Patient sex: F
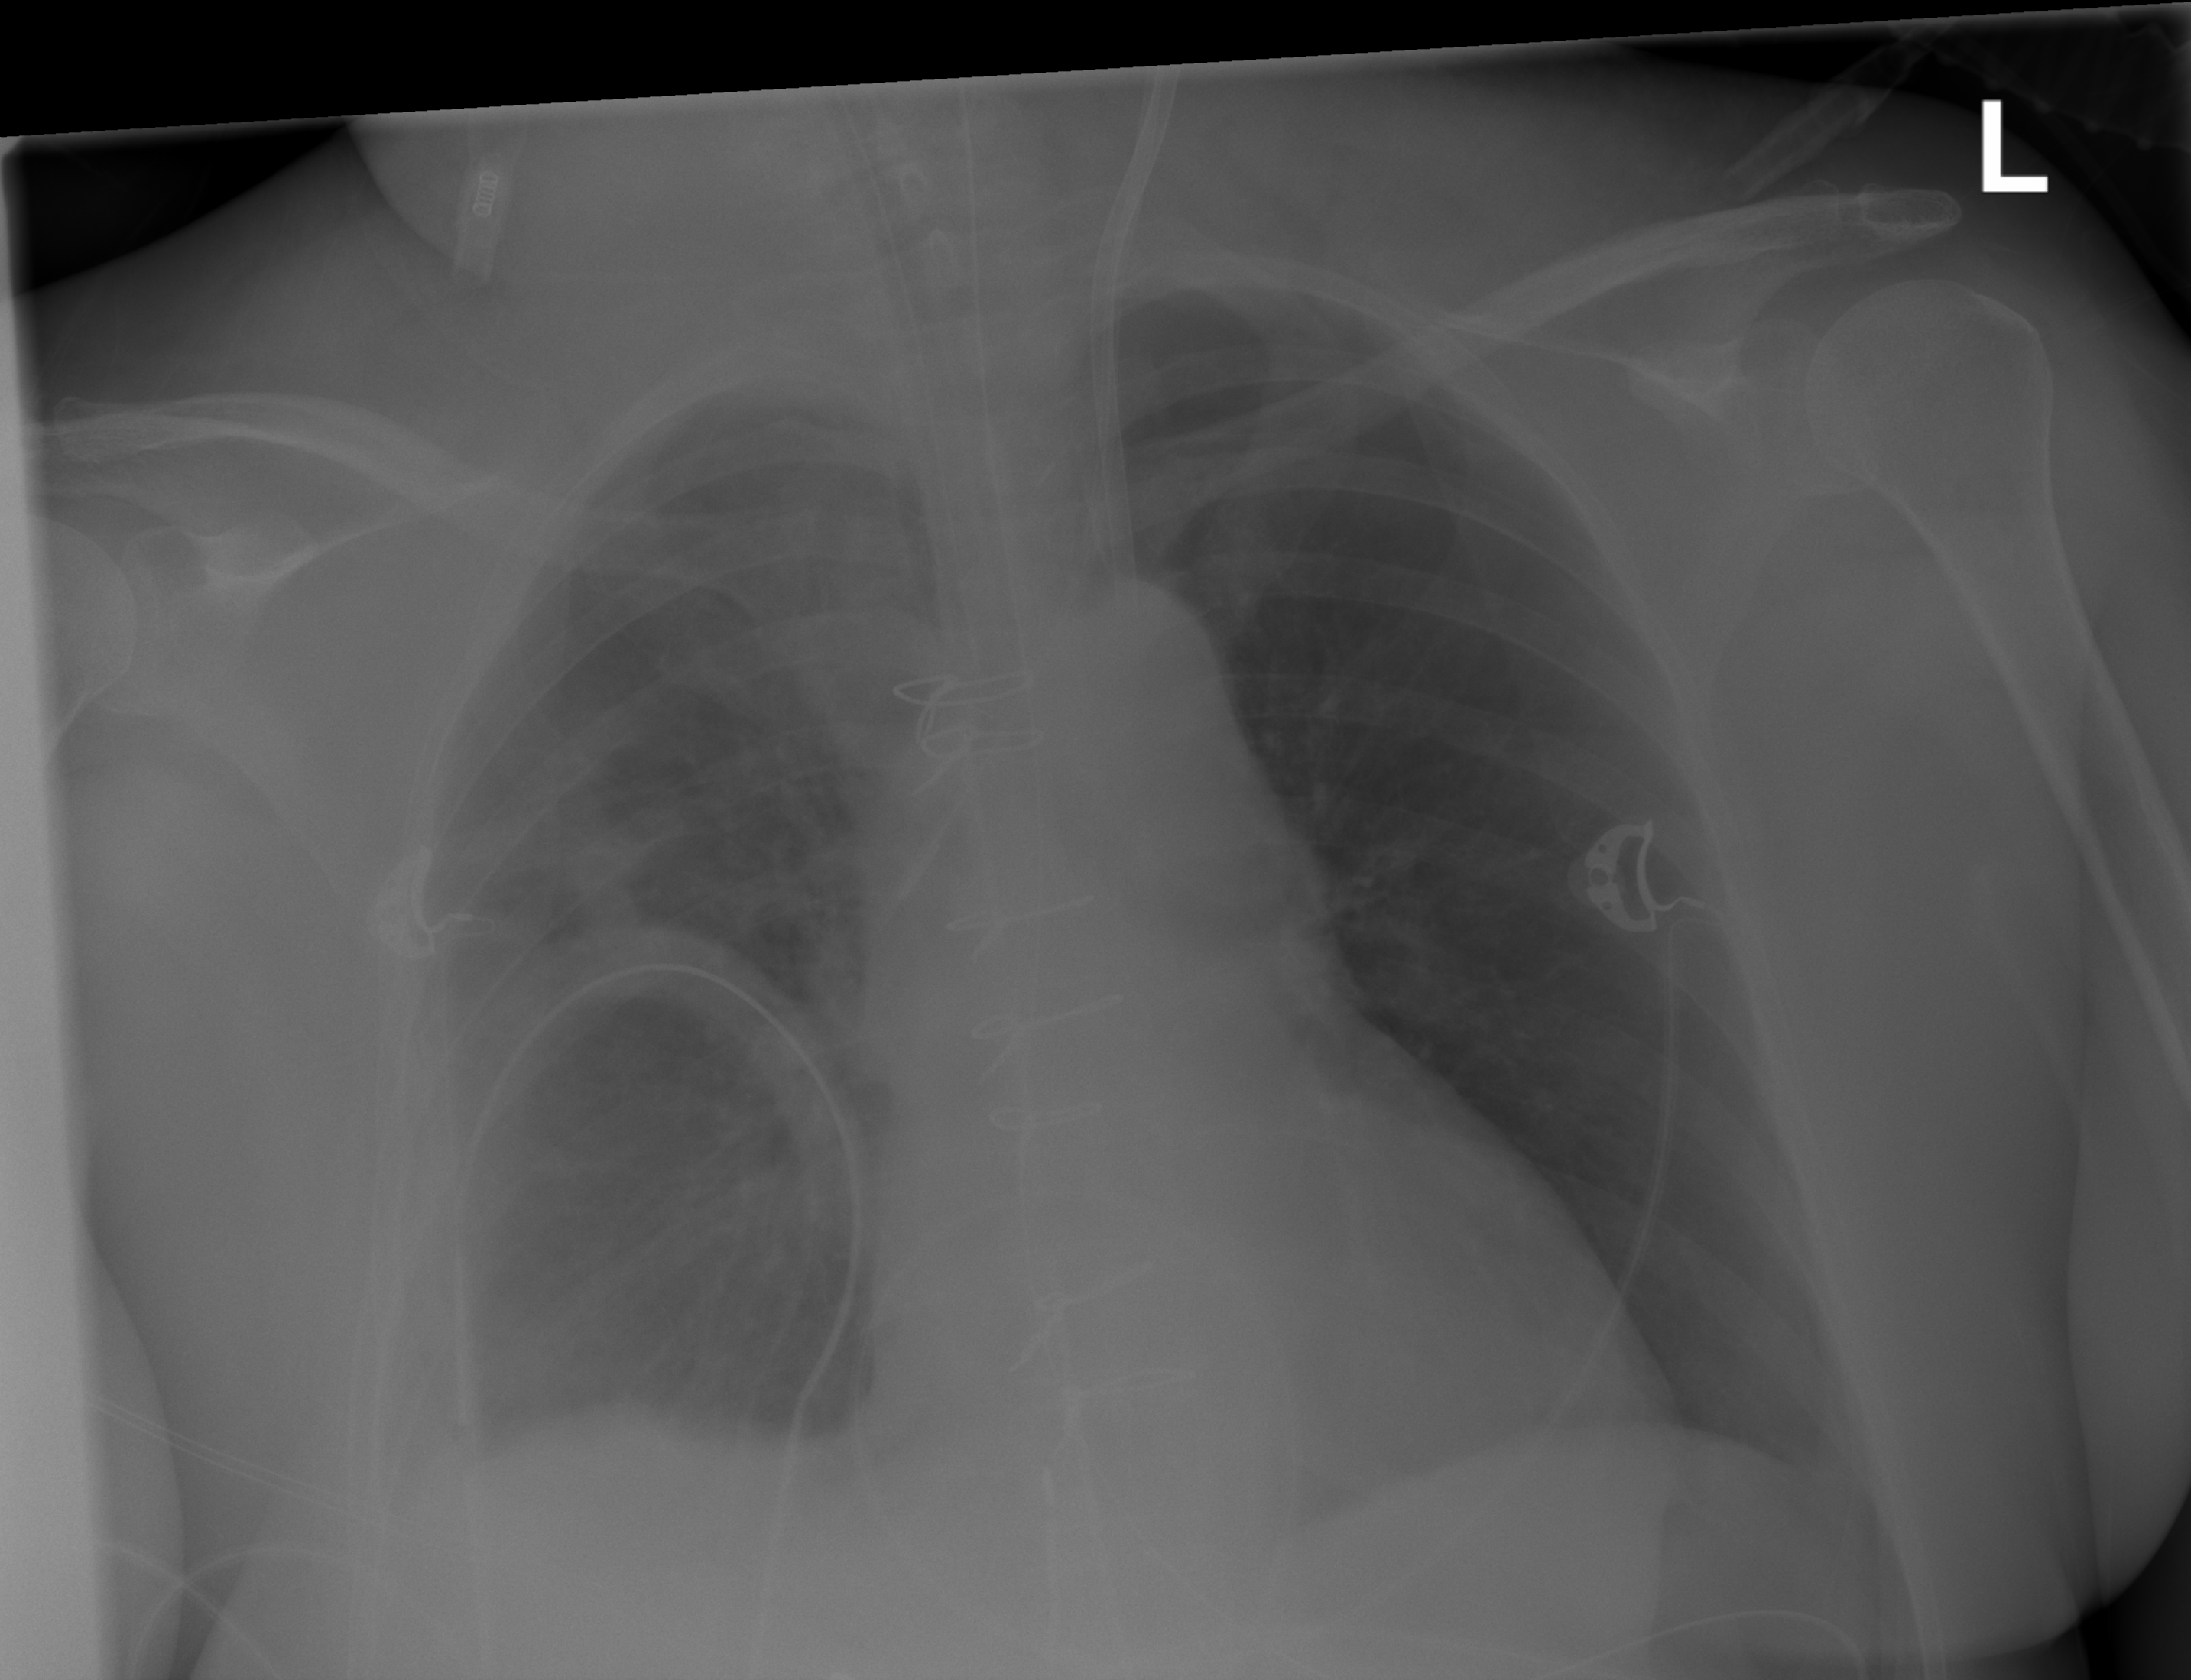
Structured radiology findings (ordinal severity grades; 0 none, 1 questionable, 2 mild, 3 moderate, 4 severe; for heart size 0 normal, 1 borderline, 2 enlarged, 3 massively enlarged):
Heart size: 1
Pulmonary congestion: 0
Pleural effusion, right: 0
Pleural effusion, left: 0
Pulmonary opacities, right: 0
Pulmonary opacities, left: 0
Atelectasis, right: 2
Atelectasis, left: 0